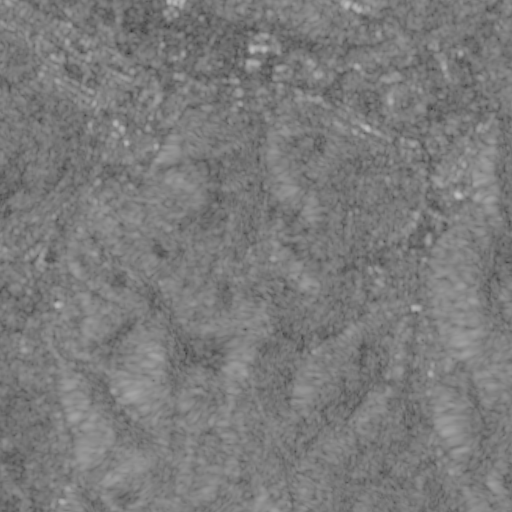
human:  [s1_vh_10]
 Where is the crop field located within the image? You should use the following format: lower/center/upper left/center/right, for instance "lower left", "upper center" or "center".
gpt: The crop field is located in the lower left of the image.
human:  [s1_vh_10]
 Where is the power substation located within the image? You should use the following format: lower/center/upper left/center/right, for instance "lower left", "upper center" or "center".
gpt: The power substation is located in the upper of the image.
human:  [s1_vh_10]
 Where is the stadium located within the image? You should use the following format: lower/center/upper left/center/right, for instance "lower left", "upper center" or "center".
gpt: The stadium is located in the upper left of the image.
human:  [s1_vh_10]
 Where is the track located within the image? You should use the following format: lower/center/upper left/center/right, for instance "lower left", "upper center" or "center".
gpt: The track is located in the upper left of the image.
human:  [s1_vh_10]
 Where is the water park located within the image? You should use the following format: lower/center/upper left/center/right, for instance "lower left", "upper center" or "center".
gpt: The water park is located in the upper left of the image.
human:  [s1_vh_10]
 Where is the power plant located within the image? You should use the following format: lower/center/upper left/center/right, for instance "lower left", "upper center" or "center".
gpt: There is no power plant in the image.

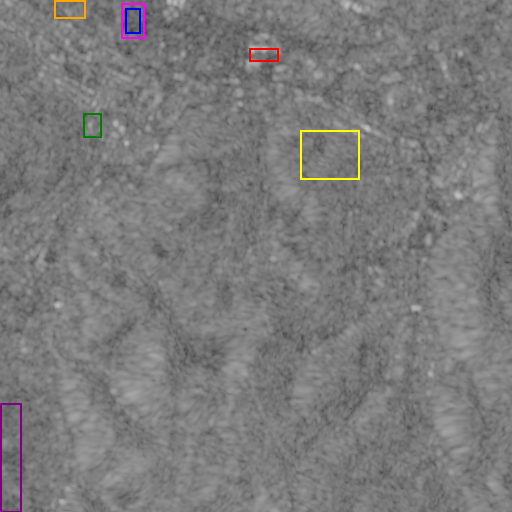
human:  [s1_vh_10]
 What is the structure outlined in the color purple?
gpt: The structure outlined in purple is a crop field.
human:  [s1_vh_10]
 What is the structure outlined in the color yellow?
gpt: The structure outlined in yellow is a park.
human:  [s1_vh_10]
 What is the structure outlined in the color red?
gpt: The structure outlined in red is a parking lot.
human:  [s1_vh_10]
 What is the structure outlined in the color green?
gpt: The structure outlined in green is a power substation.
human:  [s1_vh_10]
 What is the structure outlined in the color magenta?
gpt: The structure outlined in magenta is a stadium.
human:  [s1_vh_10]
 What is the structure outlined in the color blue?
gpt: The structure outlined in blue is a track.
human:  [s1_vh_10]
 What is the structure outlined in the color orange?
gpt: The structure outlined in orange is a water park.
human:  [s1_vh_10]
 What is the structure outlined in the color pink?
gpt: There is no pink outline.